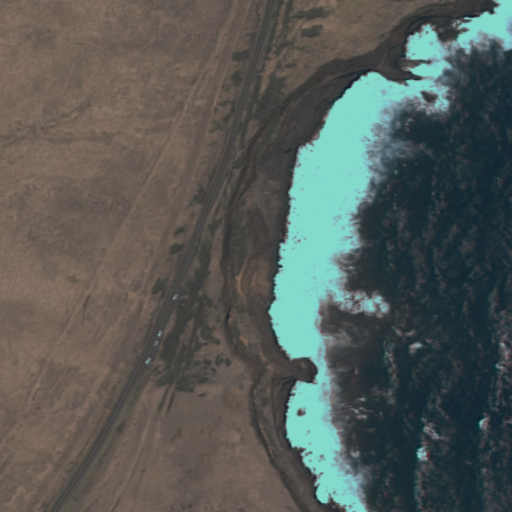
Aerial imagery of cliff(s) in Hawaii named Pali Pohina containing only unknown